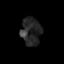
Tissue: skin
Cell type: Epithelial cells
Senescence score: 0.2189
Nuclear area (px): 531
Mean DAPI intensity: 40.642